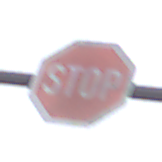
Verkehrszeichen: Stop
Umgebung: Outdoor, Nature
Tageszeit: Midday
Wetter: Overcast
Licht: Natural
Jahreszeit: NotSpecified
Kontrast: LowContrast